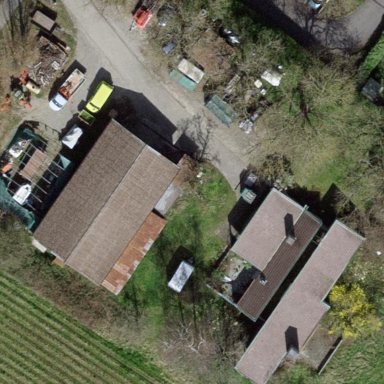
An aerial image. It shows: Farmyard area.